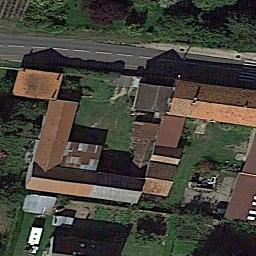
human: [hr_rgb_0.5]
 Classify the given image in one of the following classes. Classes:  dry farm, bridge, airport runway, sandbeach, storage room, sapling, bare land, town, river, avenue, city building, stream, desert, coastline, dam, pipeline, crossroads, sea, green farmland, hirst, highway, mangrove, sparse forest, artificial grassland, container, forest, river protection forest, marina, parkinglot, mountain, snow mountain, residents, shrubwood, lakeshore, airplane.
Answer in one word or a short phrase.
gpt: residents